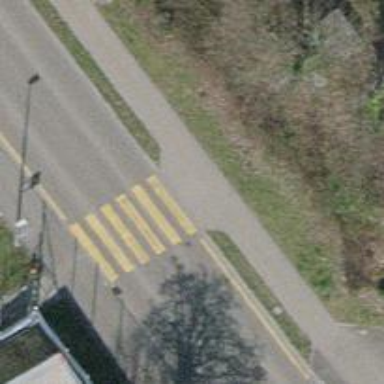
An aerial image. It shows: Marked road crossing.